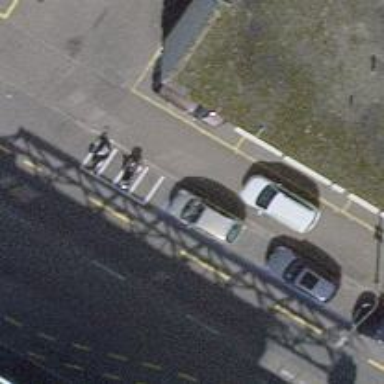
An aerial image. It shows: Motorcycle parking facility.